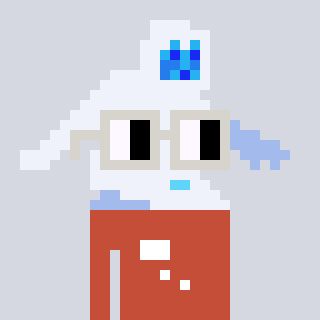
a pixel art character with square light gray glasses, a yeti-shaped head and a rust-colored body on a cool background